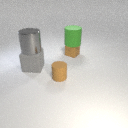
small brown rubber cube to the right of small brown rubber cylinder